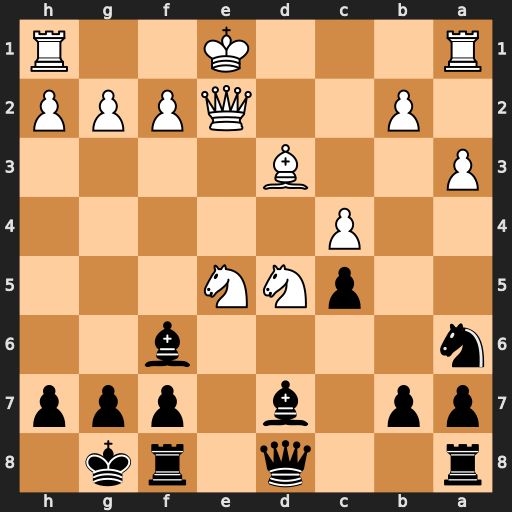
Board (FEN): r2q1rk1/pp1b1ppp/n4b2/2pNN3/2P5/P2B4/1P2QPPP/R3K2R
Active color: b
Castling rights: KQ
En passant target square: -
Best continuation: Bxe5 Qxe5 Re8